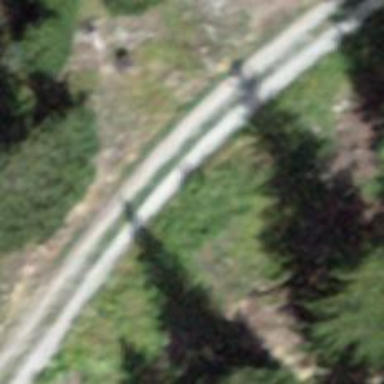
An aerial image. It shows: Gravel track with grade3 tracktype.